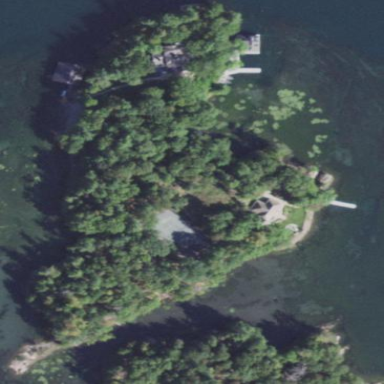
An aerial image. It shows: Islet surrounded by woodland.